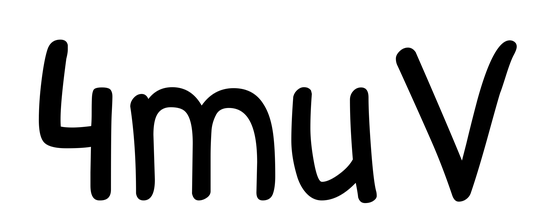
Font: PatrickHand-Regular